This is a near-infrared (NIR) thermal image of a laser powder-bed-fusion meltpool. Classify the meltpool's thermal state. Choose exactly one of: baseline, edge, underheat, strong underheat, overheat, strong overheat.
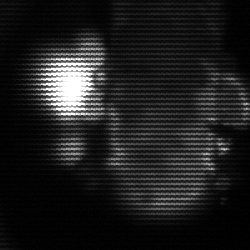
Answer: strong underheat